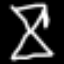
Label: hourglass